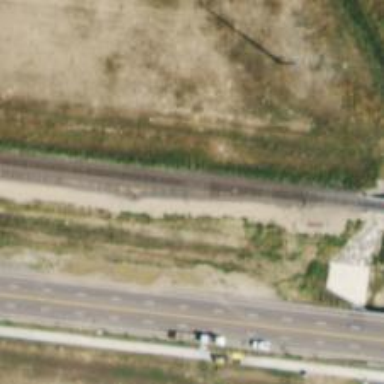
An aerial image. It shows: Railway siding for service.